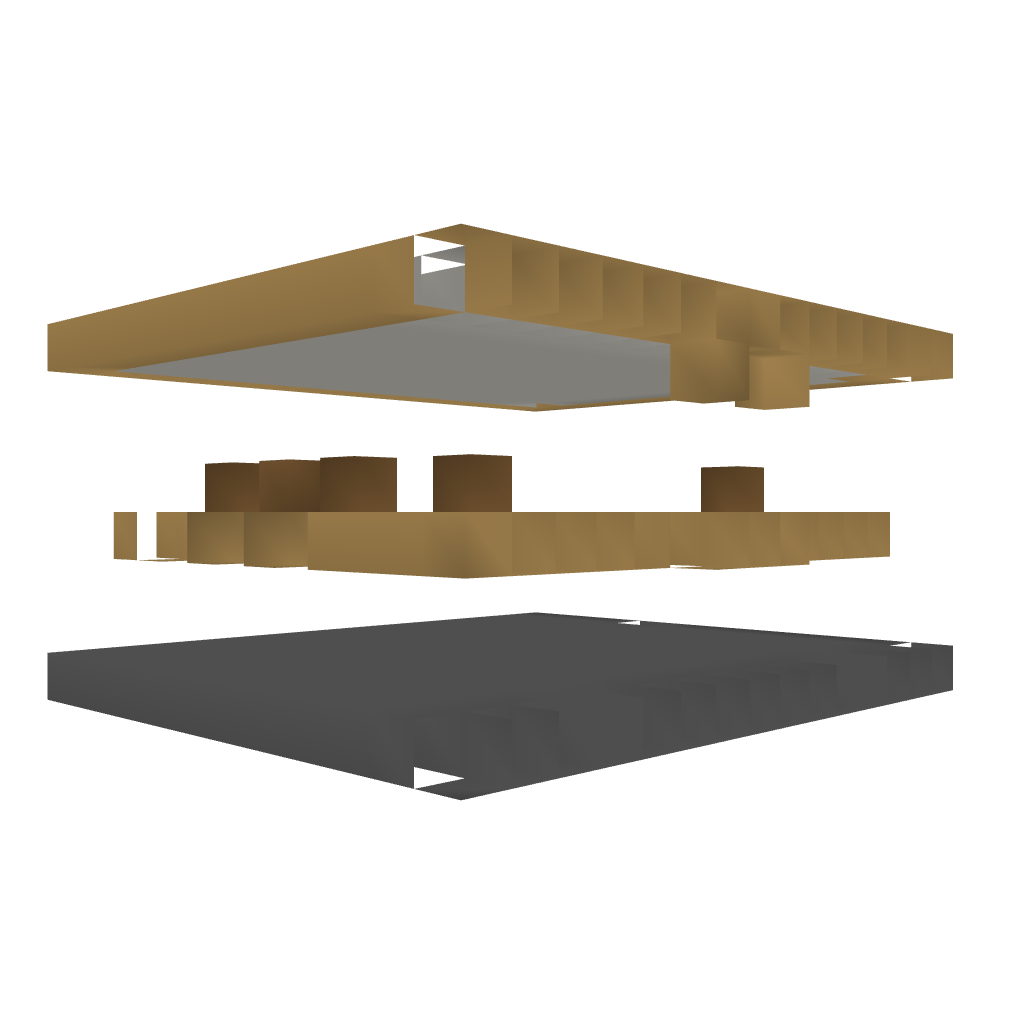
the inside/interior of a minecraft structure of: Swimming pool